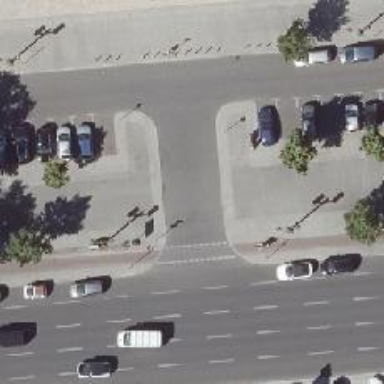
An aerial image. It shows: Asphalt footpath with unmarked crossing.